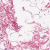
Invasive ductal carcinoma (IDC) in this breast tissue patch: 0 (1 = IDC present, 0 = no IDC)